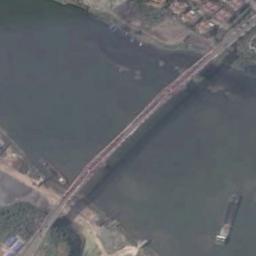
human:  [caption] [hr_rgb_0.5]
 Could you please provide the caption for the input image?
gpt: The bridge is bi-directional, And the water under the bridge appears dark blue .

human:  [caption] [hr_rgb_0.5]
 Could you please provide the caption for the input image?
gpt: A bridge built on a dark green river and some green plants on both sides of the river .

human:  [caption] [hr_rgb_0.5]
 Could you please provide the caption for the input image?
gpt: A slender, Straight bridge connects the land on both sides of the turquoise river  There are many buildings on the land .

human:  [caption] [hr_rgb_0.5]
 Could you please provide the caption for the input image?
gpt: There is a bridge over the river between many buildings and plants .

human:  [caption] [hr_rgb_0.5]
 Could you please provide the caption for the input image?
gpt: A boat is under the bridge .